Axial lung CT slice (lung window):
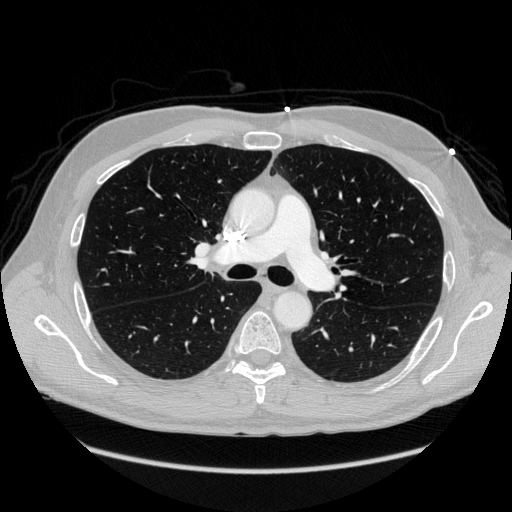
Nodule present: no